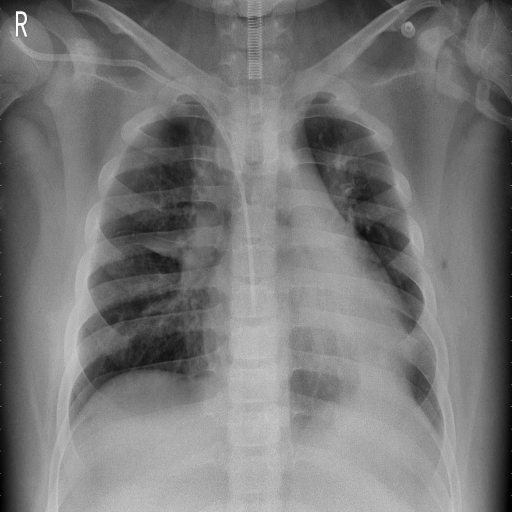
Finding: PNEUMONIA